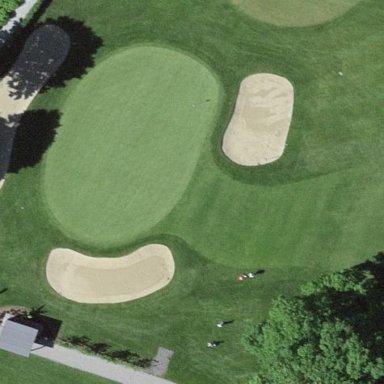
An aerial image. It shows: Green golf area with grass land use.